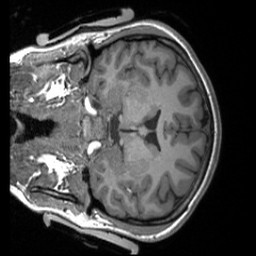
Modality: T1w
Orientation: coronal